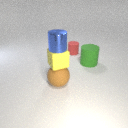
small yellow rubber cube above large brown rubber sphere